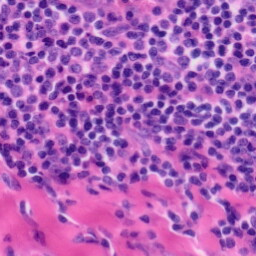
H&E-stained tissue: Tonsil